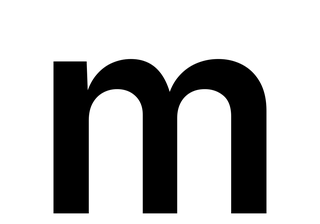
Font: Inter_SemiBold